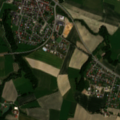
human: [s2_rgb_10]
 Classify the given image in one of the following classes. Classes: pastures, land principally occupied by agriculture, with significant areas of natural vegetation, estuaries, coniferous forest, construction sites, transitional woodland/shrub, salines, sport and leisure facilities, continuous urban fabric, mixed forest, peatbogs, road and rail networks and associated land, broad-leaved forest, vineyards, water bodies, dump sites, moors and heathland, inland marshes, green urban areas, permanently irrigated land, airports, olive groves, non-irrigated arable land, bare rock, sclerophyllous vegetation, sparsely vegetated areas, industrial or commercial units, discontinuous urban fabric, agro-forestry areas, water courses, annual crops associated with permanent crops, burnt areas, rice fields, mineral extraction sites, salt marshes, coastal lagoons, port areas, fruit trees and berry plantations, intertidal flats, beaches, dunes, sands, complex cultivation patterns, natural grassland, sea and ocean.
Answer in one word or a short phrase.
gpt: discontinuous urban fabric, non-irrigated arable land, land principally occupied by agriculture, with significant areas of natural vegetation